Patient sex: M
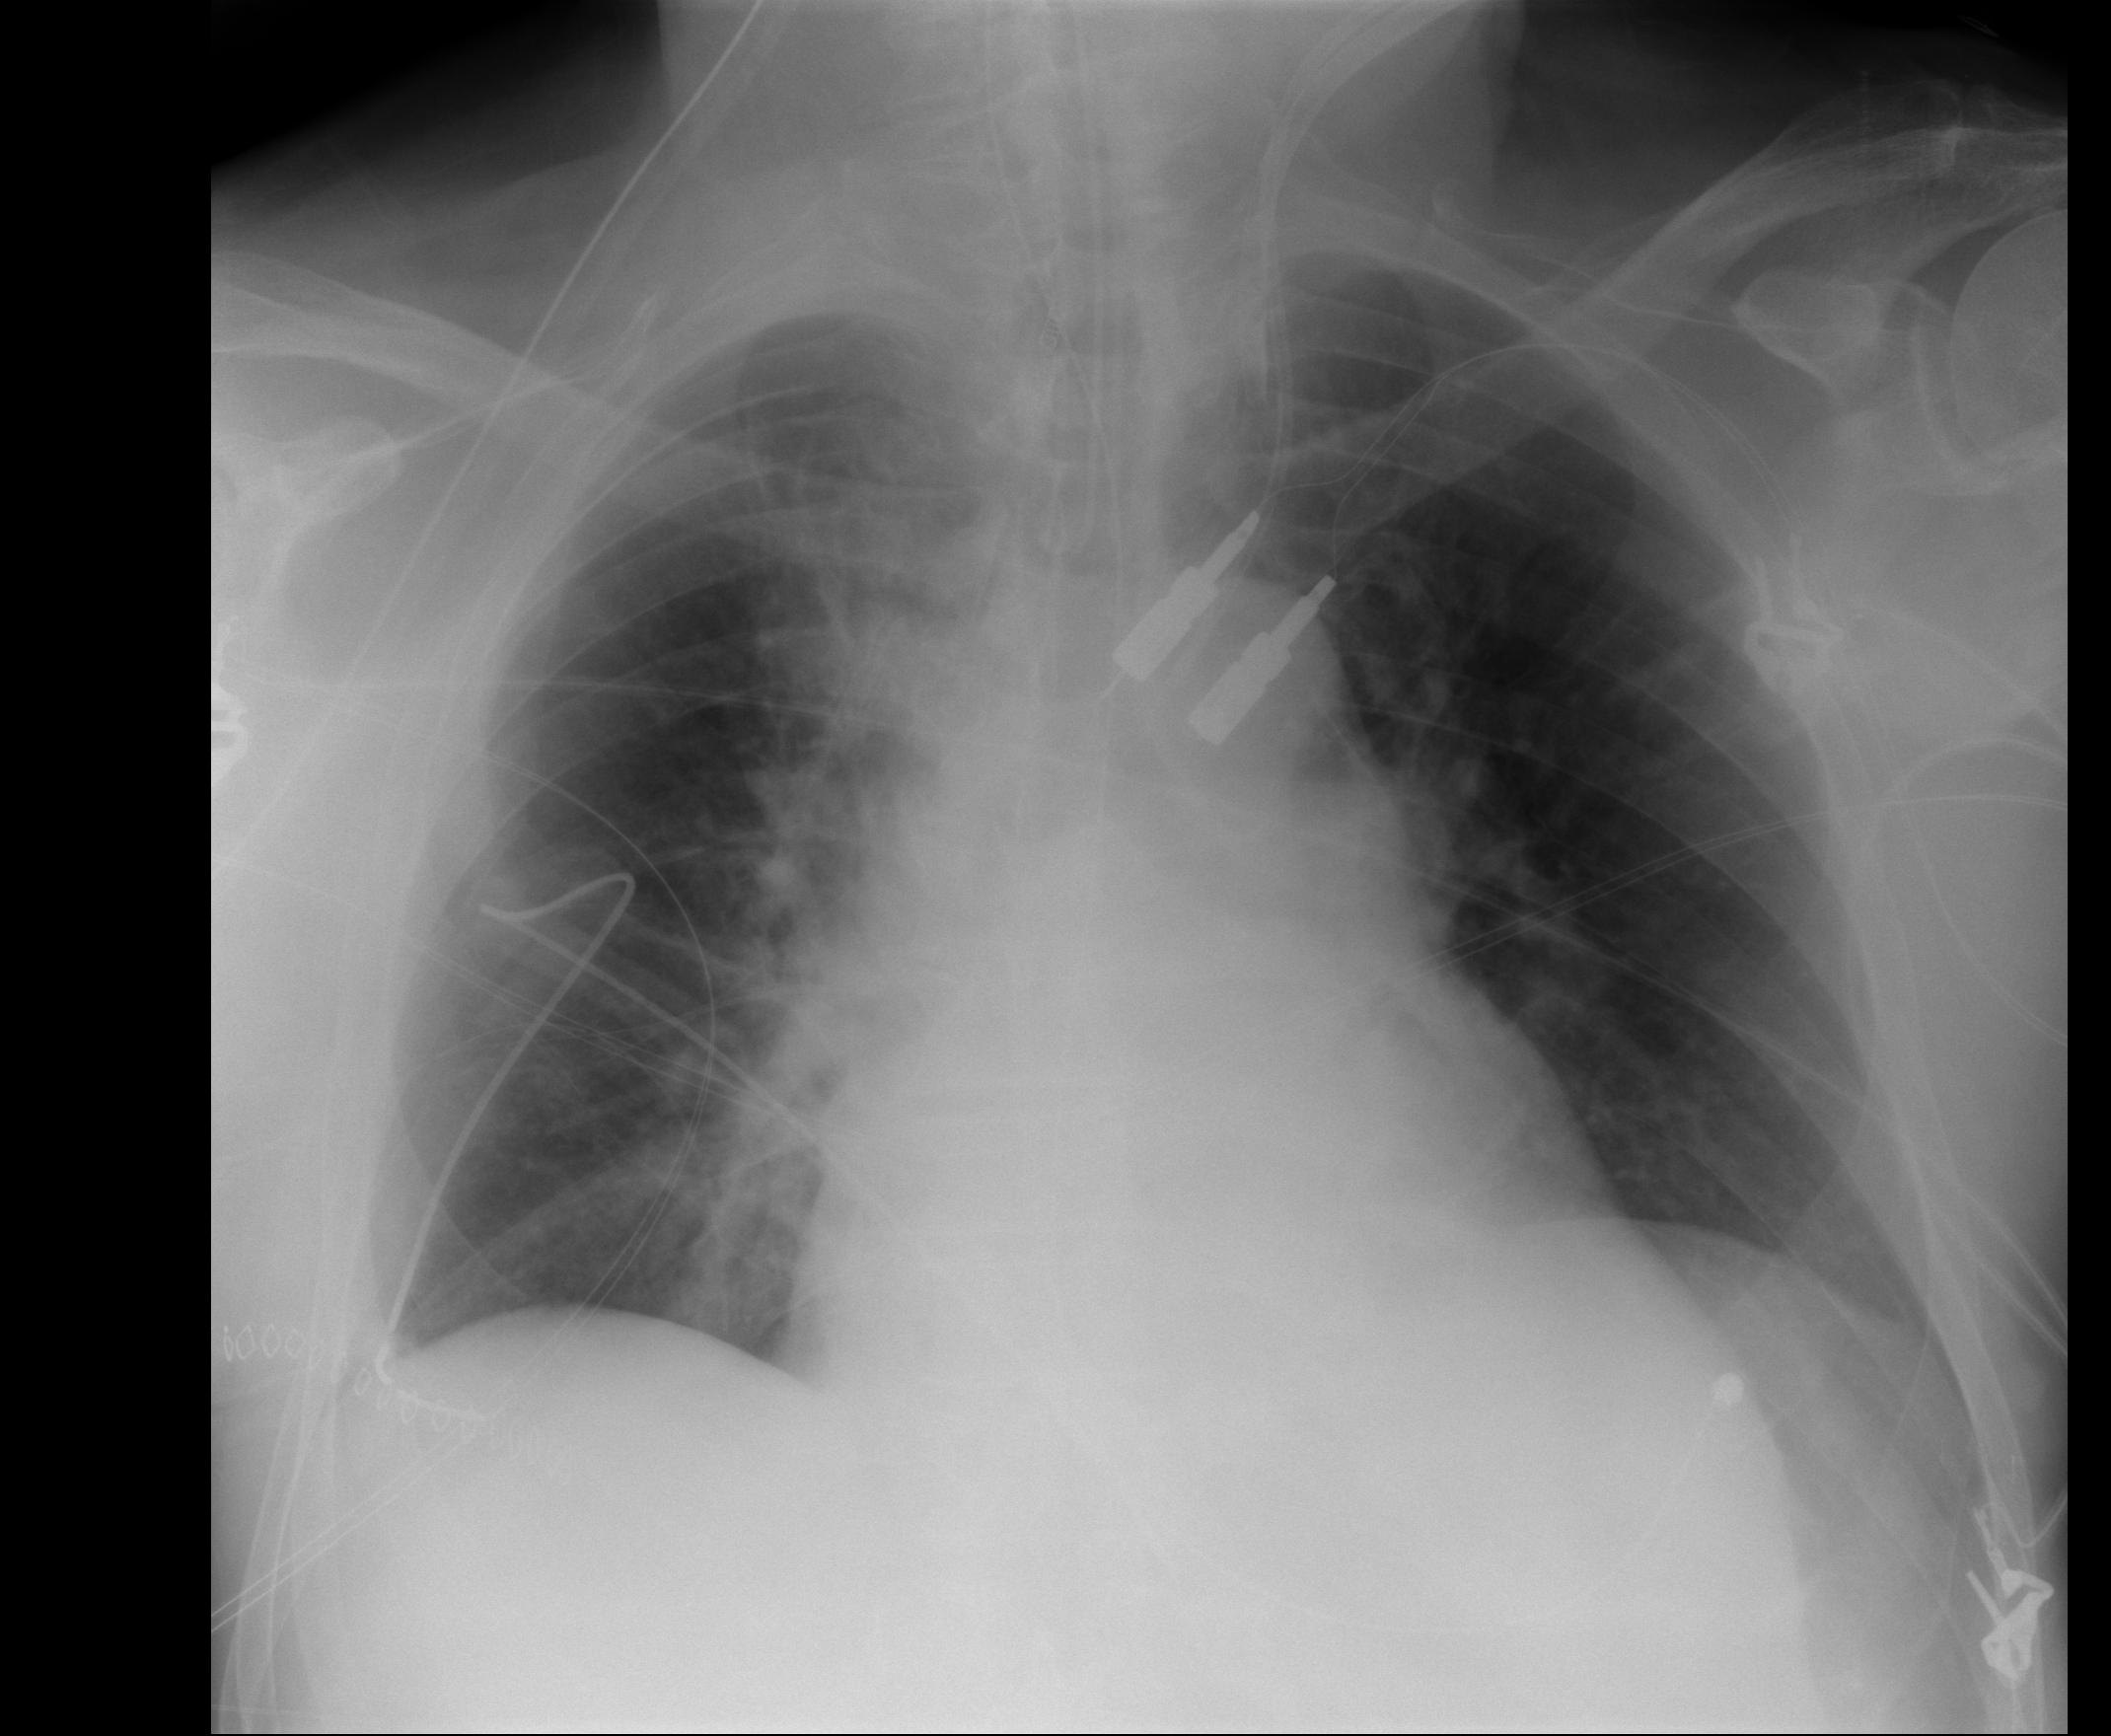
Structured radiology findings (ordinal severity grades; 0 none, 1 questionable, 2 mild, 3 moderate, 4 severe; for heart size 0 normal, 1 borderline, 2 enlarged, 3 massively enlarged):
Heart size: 2
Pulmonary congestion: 2
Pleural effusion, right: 0
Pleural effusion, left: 0
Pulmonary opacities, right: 0
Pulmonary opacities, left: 0
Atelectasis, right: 1
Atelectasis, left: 0